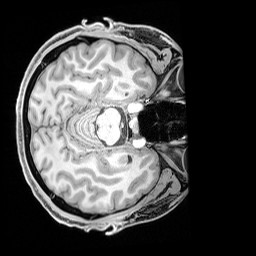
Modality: T1w
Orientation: axial
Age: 28
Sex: male
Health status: healthy
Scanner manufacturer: siemens
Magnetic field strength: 3 T
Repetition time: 1.65 s
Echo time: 0.00182 s